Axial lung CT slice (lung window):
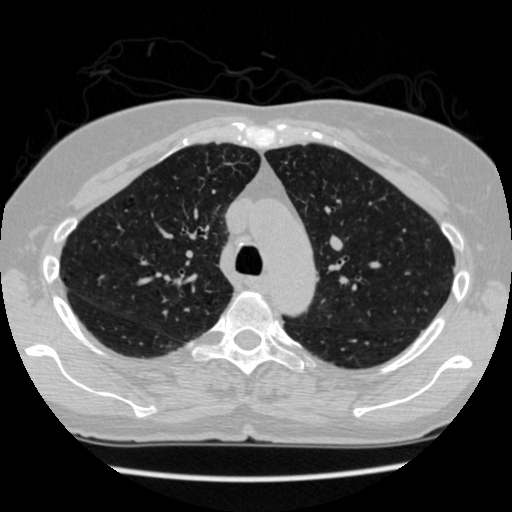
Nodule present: no